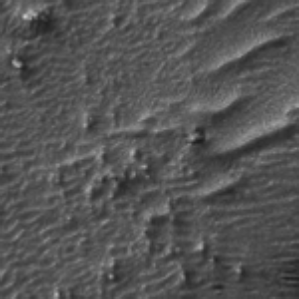
Label: frost